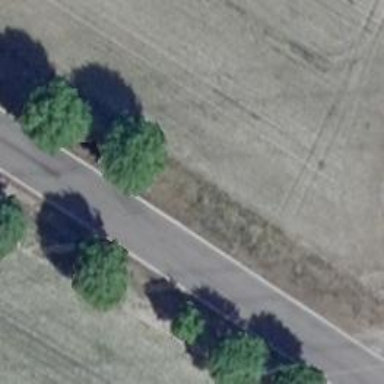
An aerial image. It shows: Tertiary road with asphalt surface.